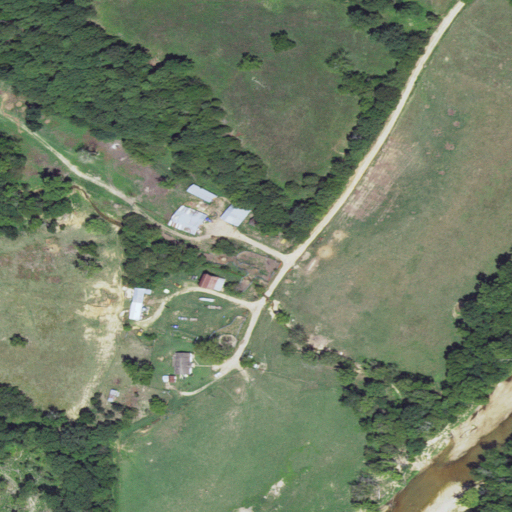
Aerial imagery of valley in Missouri named John Smith Hollow containing pasture, deciduous forest, open development, mixed forest, low intensity development, medium intensity development, and open water